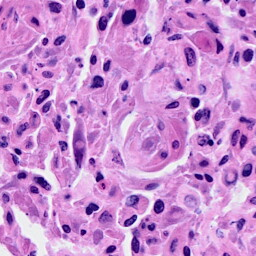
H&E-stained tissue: Cervix